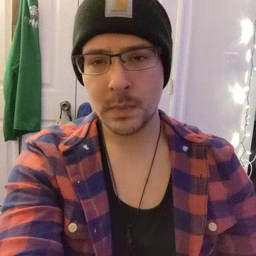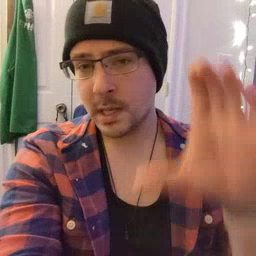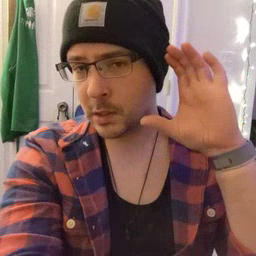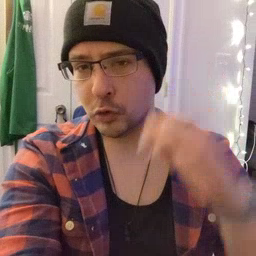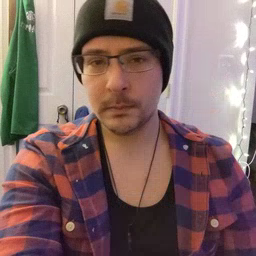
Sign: hear